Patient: sex F, age 57
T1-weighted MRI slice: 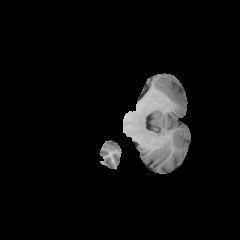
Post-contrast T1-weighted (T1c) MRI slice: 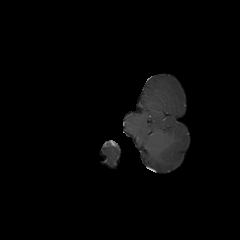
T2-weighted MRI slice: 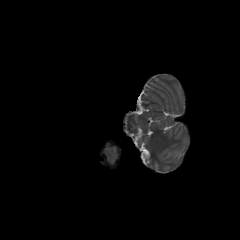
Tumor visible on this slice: no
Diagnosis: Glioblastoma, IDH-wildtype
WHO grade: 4